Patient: sex F, age 53
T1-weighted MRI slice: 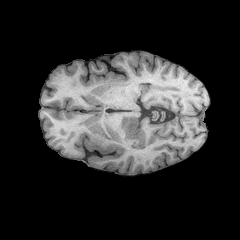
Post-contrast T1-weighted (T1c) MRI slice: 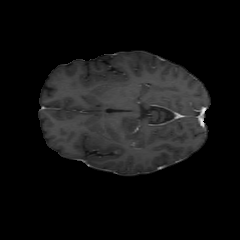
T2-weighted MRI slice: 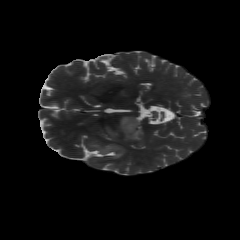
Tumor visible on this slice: yes
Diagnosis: Astrocytoma, IDH-wildtype
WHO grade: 3